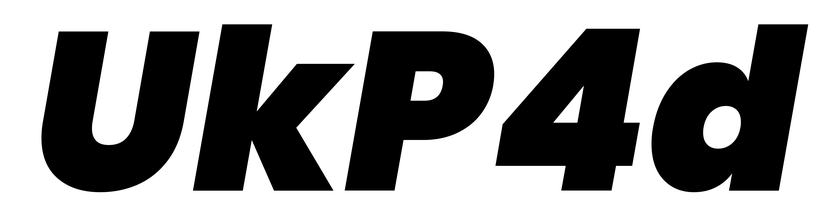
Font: Poppins-BlackItalic